Question: I am wondering how I can one input field (type = text) to display with spaces and a slash between numbers, like this:

I know how to constrain the input to digits and perform validation. That's not what I'm asking. I'm wondering about the actual display. Can you use CSS to do this somehow, splitting the first two MM digits from the last two YY digits?
I want the user to be able to type 4 digits only and have it display as: MM / YY
(Different question from <URL>
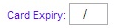
Answer: Read first few characters and save them to the variable. then read last characters, and write them into other variable... Then concatenate with the space between them.
<URL>
<URL>
Or, have 2 fields and style them with CSS to look like a single field.